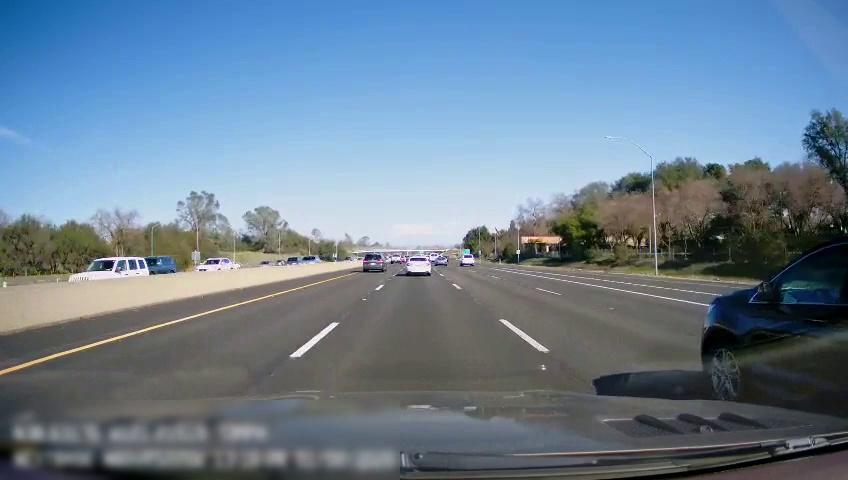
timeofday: Day
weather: Sunny
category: Drivable Space
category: Vehicles | SUV
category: Vehicles | Truck
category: Vehicles | Car
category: Vehicles | SUV
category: Vehicles | SUV
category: Vehicles | SUV
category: Vehicles | SUV
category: Vehicles | Car
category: Vehicles | SUV
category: Lanes | Current Lane
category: Lanes | Current Lane
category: Lanes | Current Lane
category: Lanes | Alternate Lane
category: Lanes | Alternate Lane
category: Lanes | Alternate Lane
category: Lanes | Alternate Lane